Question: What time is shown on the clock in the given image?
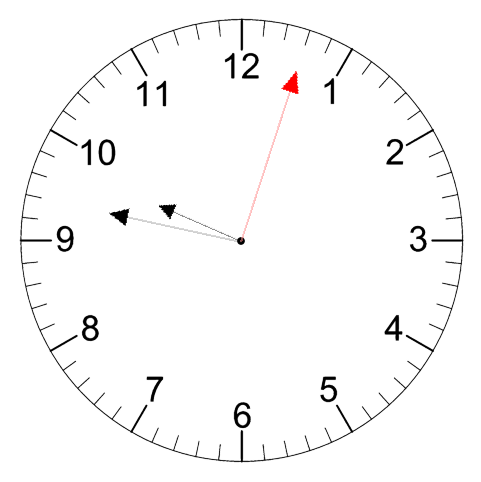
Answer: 09:47:03